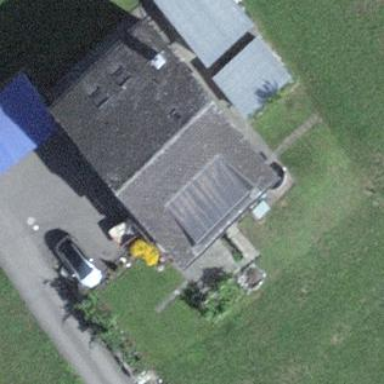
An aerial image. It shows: Gabled building.